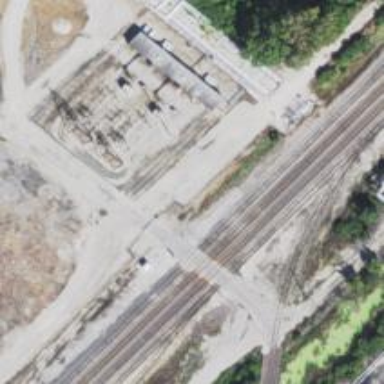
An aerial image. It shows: Railway siding with rails.